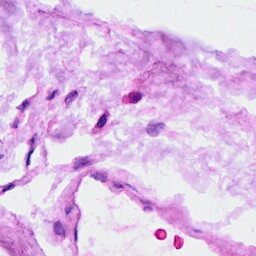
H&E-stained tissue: Ovarian